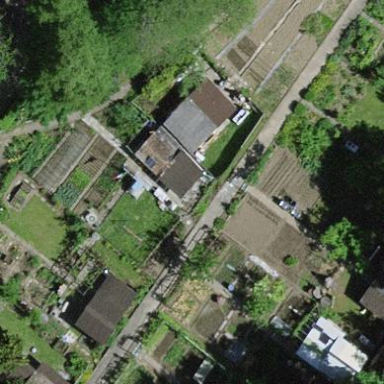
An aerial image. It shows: Allotment house.